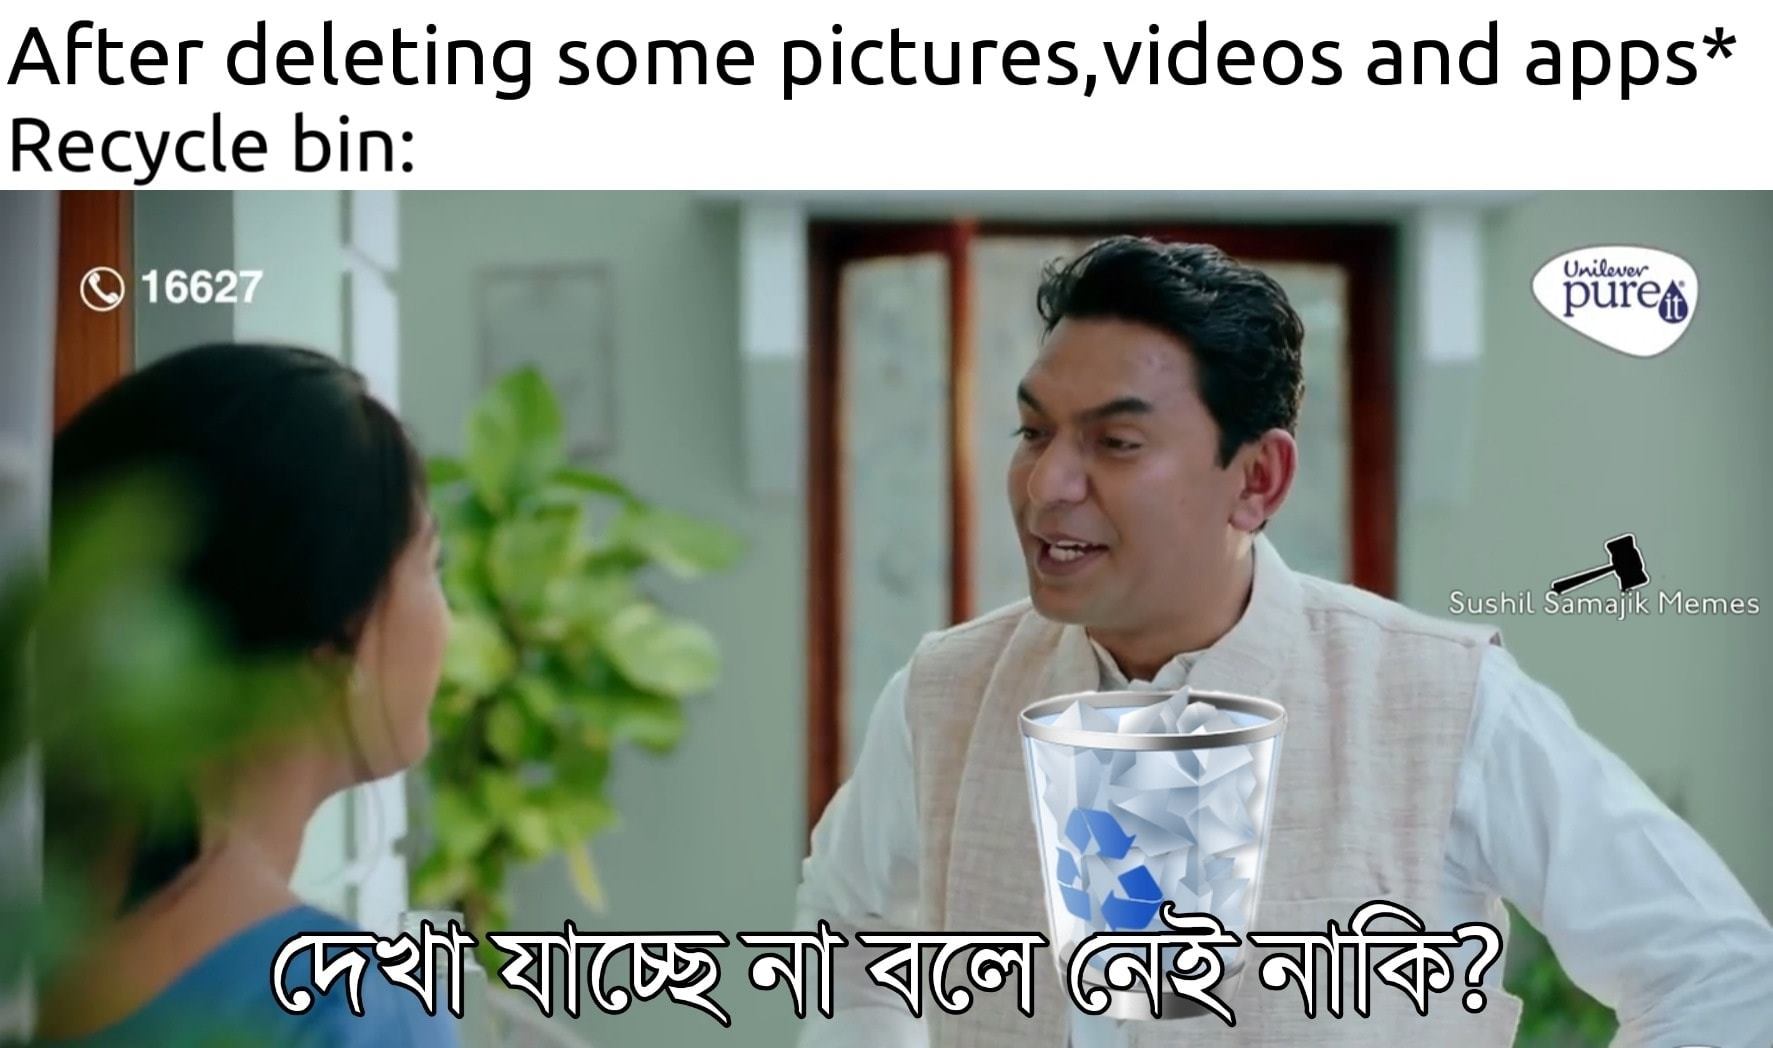
Caption: After deleting some pictures , videos , and apps*    Recycle bin :    দেখা যাচ্ছে না বলে নেই নাকি ?
Label: non-hate